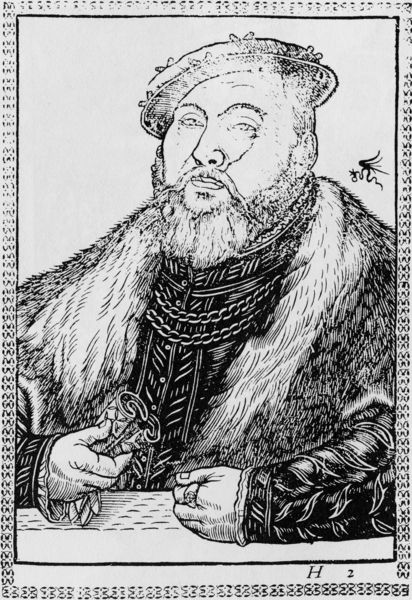
Titel: Bildnis von Johann Friedrich I, Herzog und Kurfürst von Sachsen
Künstler: Lucas d.J. Cranach
Institution: (Seriendruck)
Schlagwörter: hand, kopf, mann, sitzen, finger, handschuh, handschuhe, hut, nase, schwarz, symbol, tisch, weiss, zeichen, zeichnung, blick, ornament, bart, kappe, mütze, augen, kragen, pelz, rahmen, bildnis, hände, portrait, porträt, signatur, brüstung, kirche, kutte, mantel, reich, sitzend, stoff, adel, kaufmann, blatt, brustbild, england, renaissance, fell, holzschnitt, papier, alter mann, kette, graphik, rand, friedrich, könig, dick, zeigefinger, knöpfe, ring, fett, asien, druck, druckgraphik, schwarzweiss, stich, ketten, bleistift, herrscher, buchdruck, rolle, china, wappen, pelzkragen, halbprofil, narbe, mittelalter, mönch, luther, schriftrolle, adliger, schlüssel, dürer, edelmann, kupferstich, weise, drache, würde, heinrich, holbein, attribute, schaube, vlies, cranach, lucas cranach, achte, marderpelz, negland, h, 2, schlechter druck, ßdruck